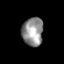
Tissue: skin
Cell type: Others
Senescence score: 0.7471
Nuclear area (px): 594
Mean DAPI intensity: 143.897